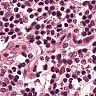
Metastatic tissue present: no